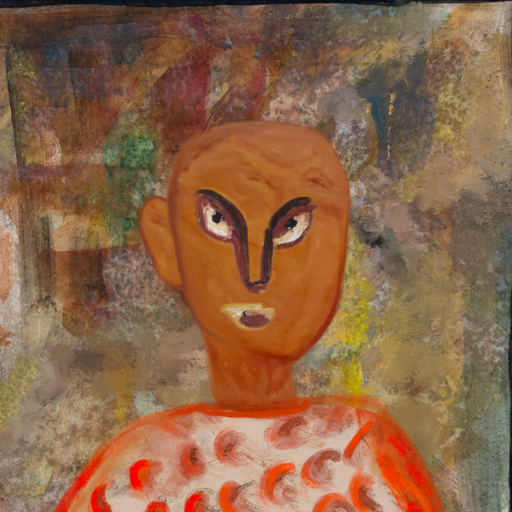
Background: Mosgoul, Head And Neck Front: Pious_Lady, Face Front: After_Raid, Bust: Rupkatha, Hair Front: Blank, Head Accessory: Blank, Second Necklace: Blank, Necklace: Blank, Baby: Blank